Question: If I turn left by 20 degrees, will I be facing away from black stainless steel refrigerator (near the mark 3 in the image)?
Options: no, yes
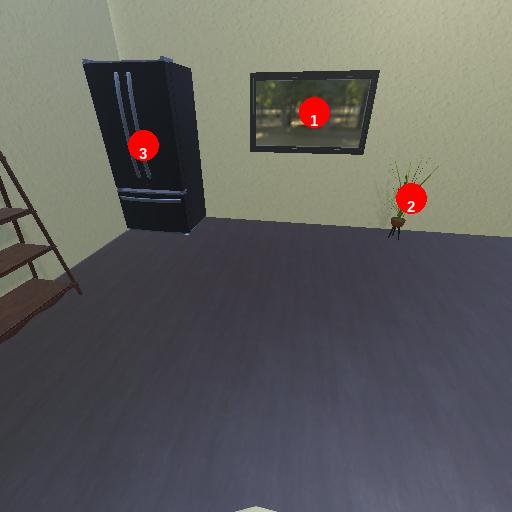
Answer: no